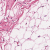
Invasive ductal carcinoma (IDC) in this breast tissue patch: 0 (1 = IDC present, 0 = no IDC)